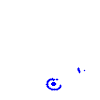
Particle: electron